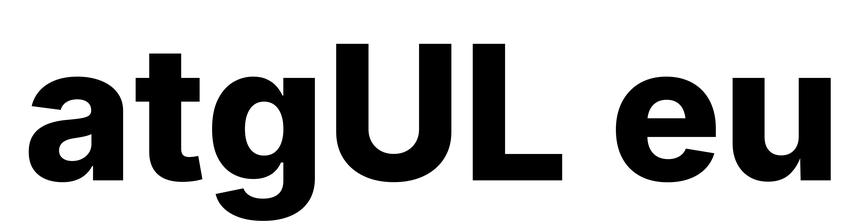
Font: Inter_ExtraBold